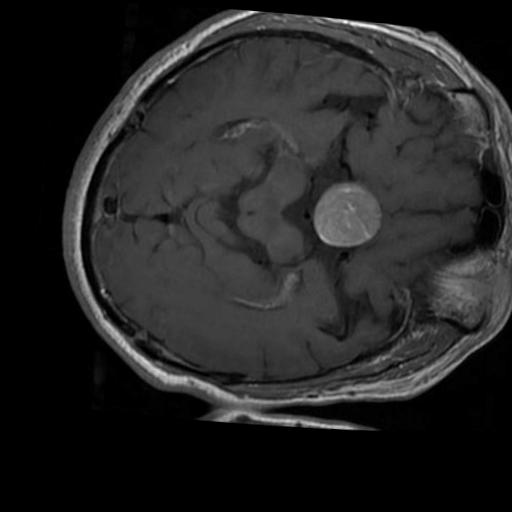
Label: brain_tumor